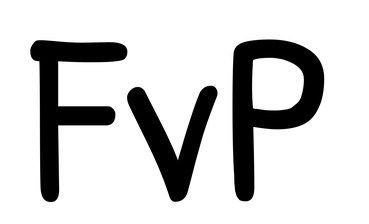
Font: PatrickHand-Regular